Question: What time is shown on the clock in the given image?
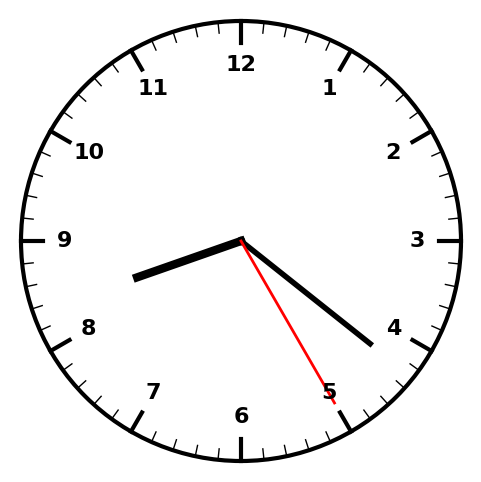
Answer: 08:21:25